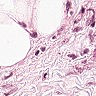
Metastatic tissue present: yes